Interaction volume radius: 5 \u00c5
Interaction volume height: 20 \u00c5
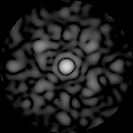
Disorder parameter: 0.6673